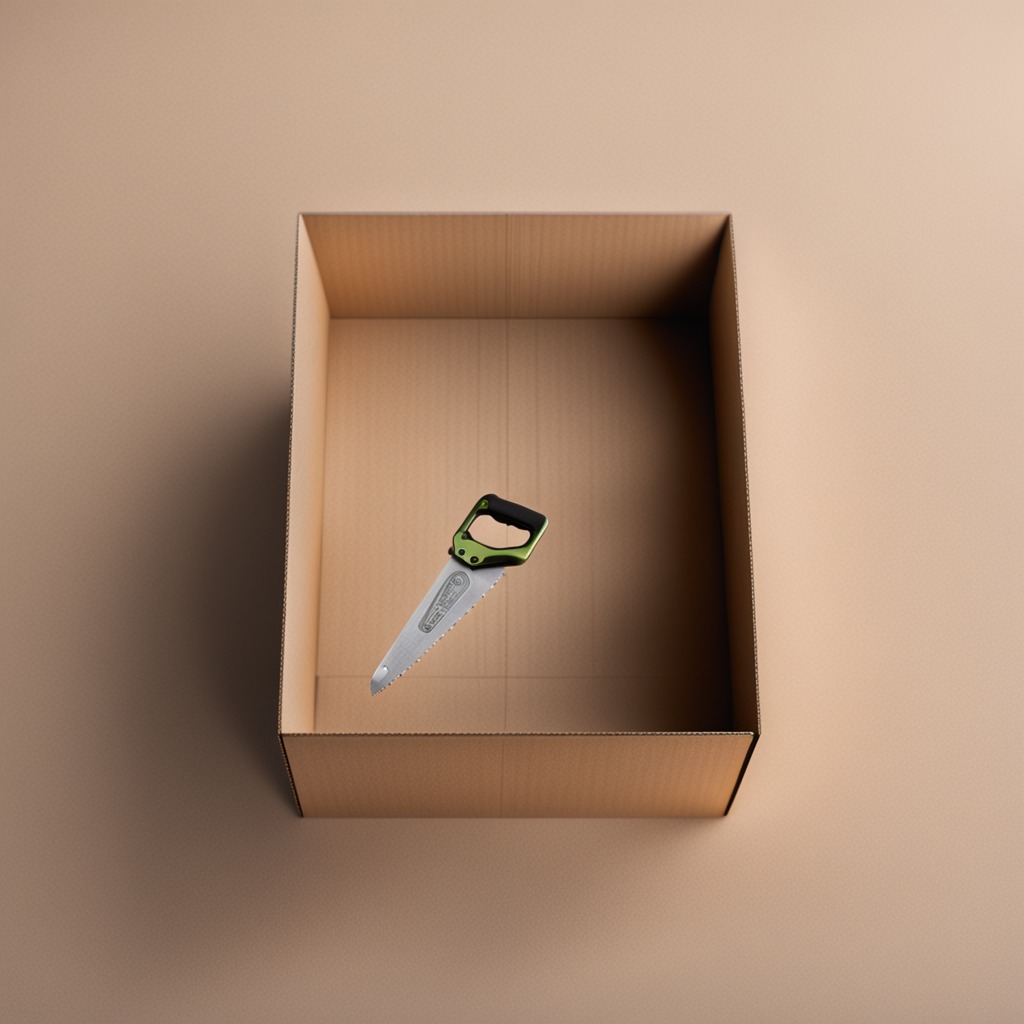
A handheld metal saw is lying on the cardboard box surface in an outdoor workshop during daytime bright natural light soft shadows slightly creased but